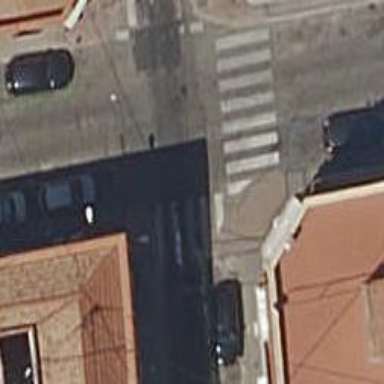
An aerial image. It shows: Marked crossing on the road.